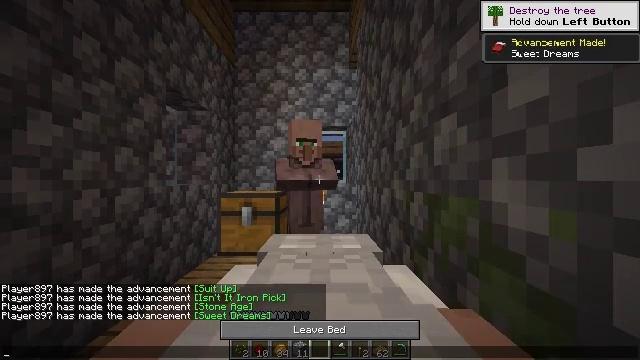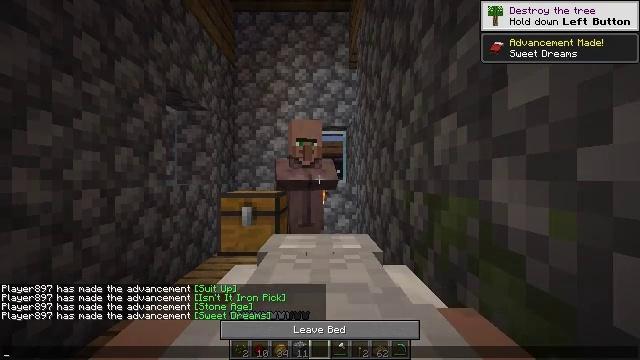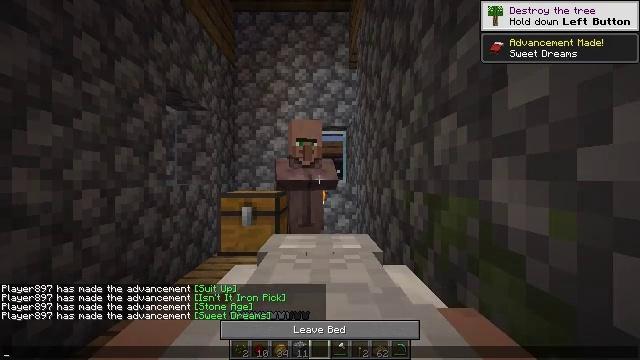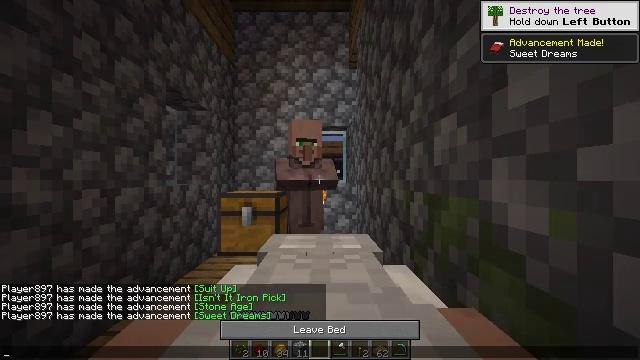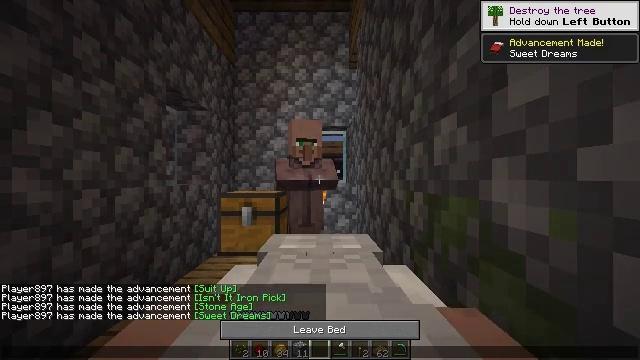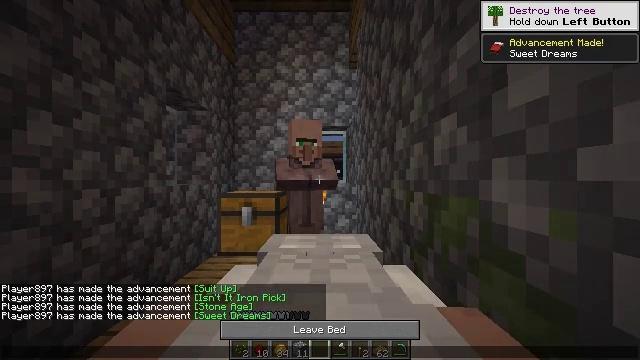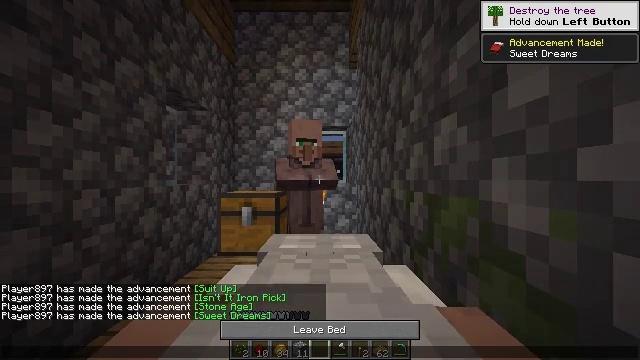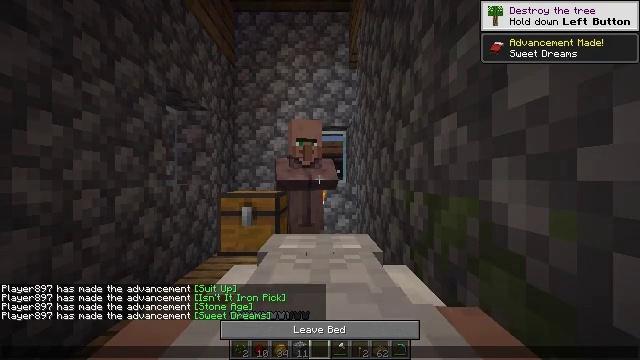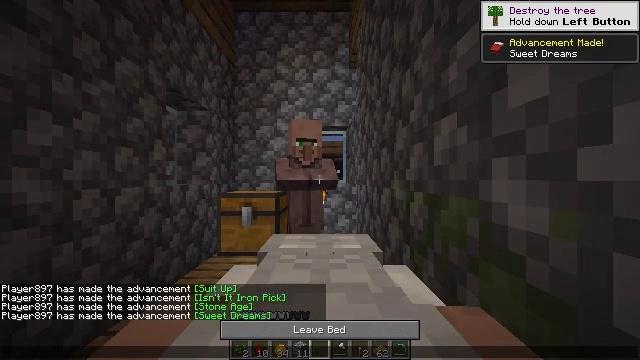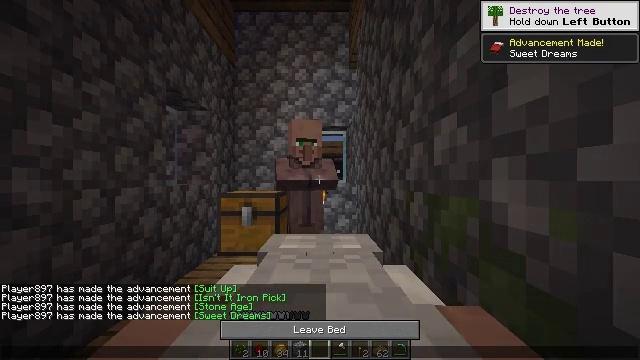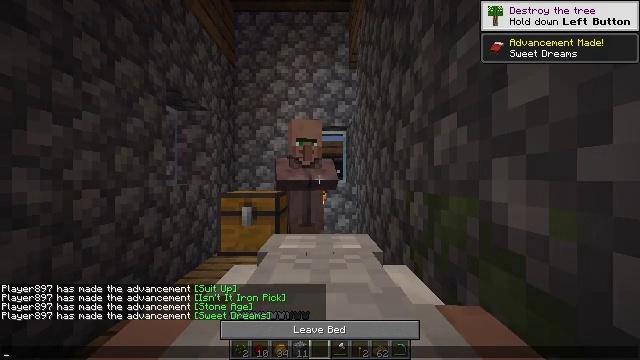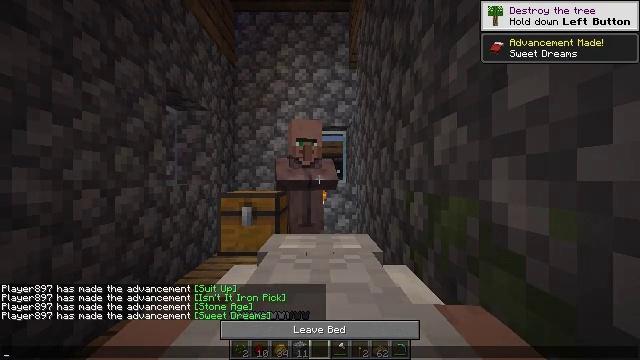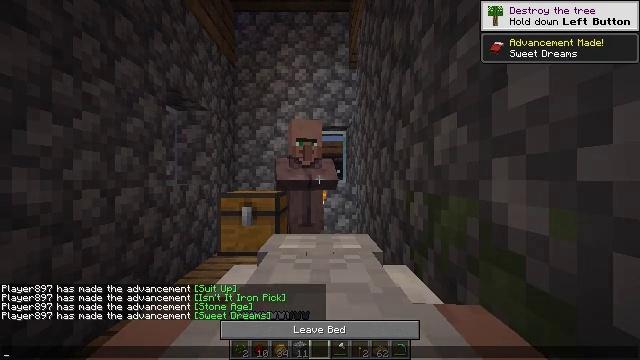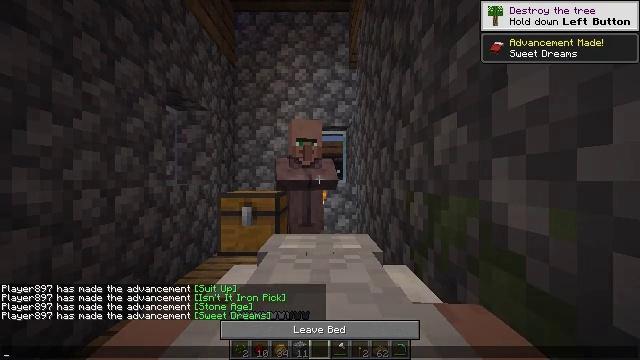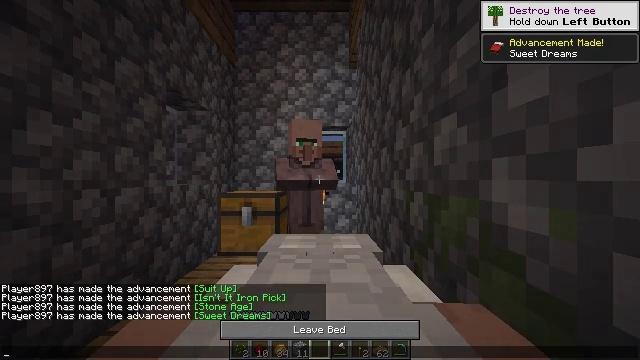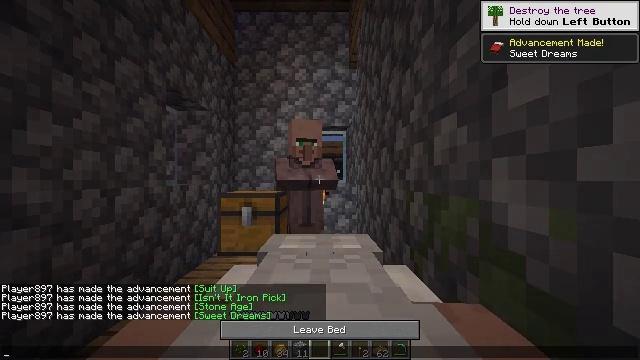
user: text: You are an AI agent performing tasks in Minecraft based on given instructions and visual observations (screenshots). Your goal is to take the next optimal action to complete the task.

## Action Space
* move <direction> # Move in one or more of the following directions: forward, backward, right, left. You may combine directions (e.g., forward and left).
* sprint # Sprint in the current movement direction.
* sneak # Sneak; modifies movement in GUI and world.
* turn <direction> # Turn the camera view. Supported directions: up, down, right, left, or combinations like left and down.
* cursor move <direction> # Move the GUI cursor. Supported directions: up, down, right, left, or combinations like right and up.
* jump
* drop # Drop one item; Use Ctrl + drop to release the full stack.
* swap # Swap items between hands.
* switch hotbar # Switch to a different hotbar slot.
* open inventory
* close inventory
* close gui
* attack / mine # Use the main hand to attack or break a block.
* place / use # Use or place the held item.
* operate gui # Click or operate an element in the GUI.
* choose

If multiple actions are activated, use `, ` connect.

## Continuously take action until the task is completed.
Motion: motion action
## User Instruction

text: Break the blast furnace block.
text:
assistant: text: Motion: no_op
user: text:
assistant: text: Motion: no_op
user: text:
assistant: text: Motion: no_op
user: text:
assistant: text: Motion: no_op
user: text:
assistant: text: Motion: no_op
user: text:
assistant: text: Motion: no_op
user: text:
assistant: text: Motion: no_op
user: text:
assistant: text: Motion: no_op
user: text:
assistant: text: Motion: no_op
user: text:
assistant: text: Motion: no_op
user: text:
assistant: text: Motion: no_op
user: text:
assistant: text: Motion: no_op
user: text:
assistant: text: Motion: no_op
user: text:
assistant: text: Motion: no_op
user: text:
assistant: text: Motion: no_op
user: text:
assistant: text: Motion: no_op
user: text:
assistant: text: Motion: no_op
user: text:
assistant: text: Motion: no_op
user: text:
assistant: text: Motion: no_op
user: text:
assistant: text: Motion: no_op
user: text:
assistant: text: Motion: no_op
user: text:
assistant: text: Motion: no_op
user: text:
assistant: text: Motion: no_op
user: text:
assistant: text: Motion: no_op
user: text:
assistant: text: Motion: no_op
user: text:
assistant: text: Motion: no_op
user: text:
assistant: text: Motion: no_op
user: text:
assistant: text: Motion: no_op
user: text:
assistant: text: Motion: no_op
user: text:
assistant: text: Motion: no_op